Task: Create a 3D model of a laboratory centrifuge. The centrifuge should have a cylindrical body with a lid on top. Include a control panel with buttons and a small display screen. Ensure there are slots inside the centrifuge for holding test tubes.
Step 159:
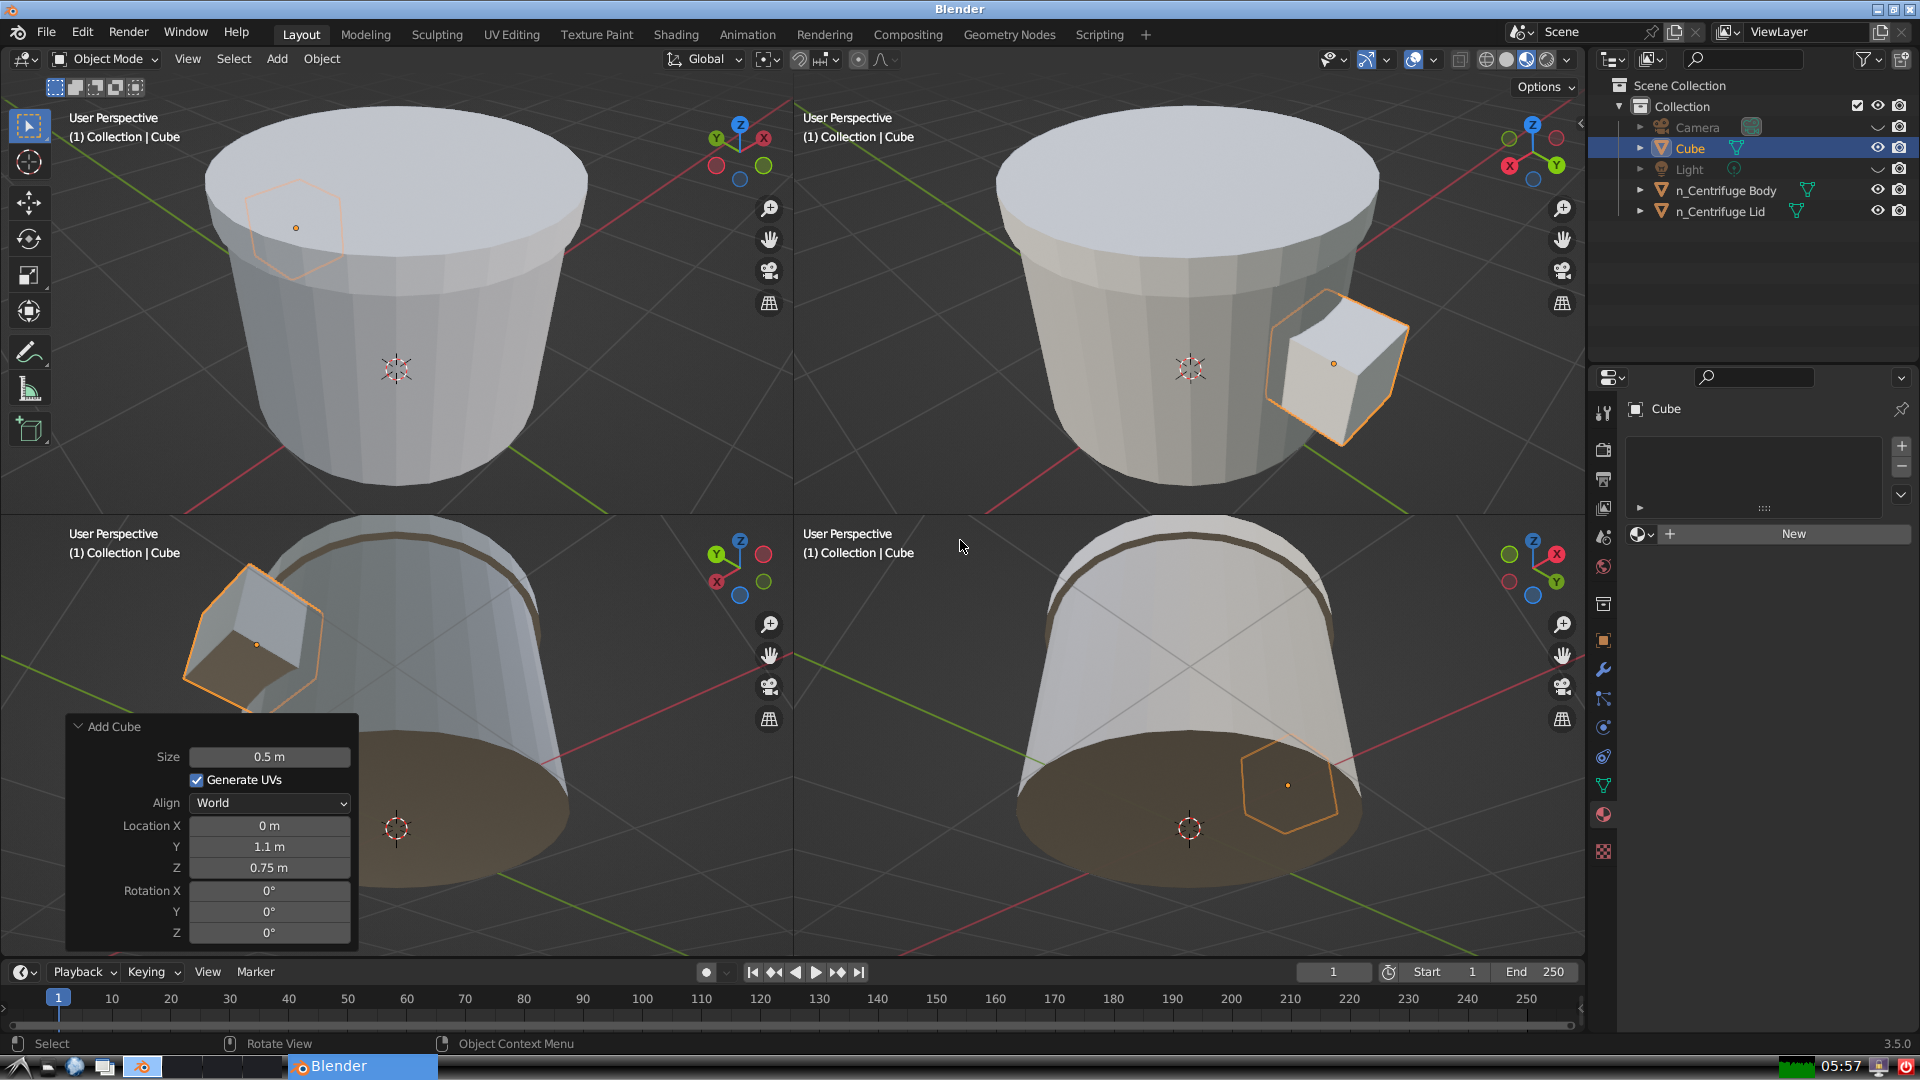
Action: {"key_press": ['Ctrl, Home']}